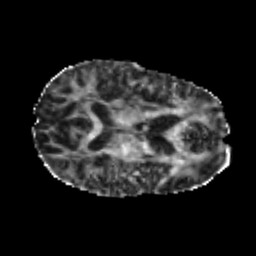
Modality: FA
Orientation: axial
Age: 24
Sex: male
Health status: healthy
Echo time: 0.074 s